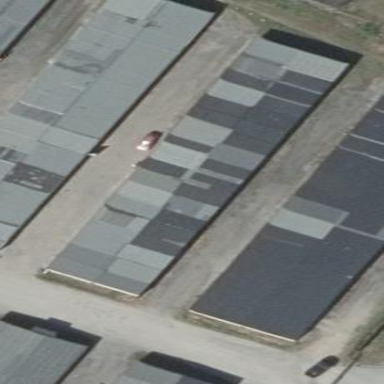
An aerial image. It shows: Group of garages.